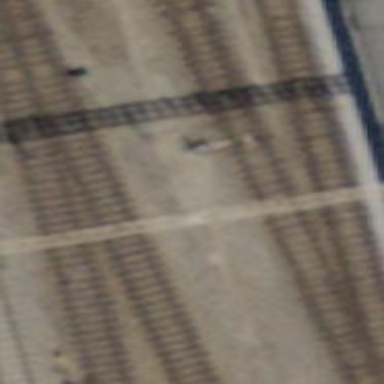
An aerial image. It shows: Railway switch.